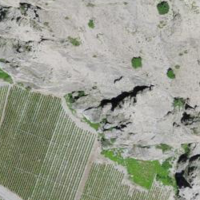
EUNIS habitat code: 40
Species observed at this site:
Phoenicurus ochruros
Bubo bubo
Tichodroma muraria
Corvus corax